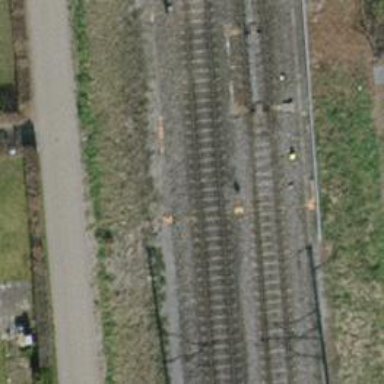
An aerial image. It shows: Rail siding with electrified tracks using contact line.